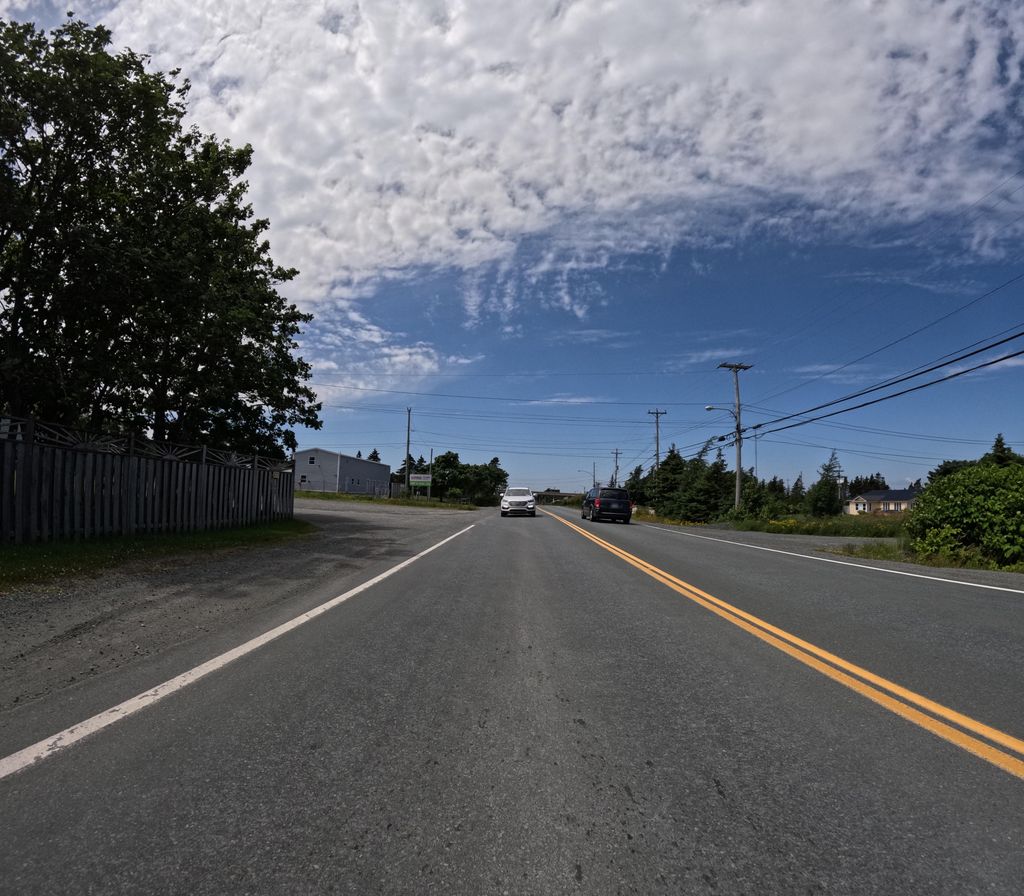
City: st_johns